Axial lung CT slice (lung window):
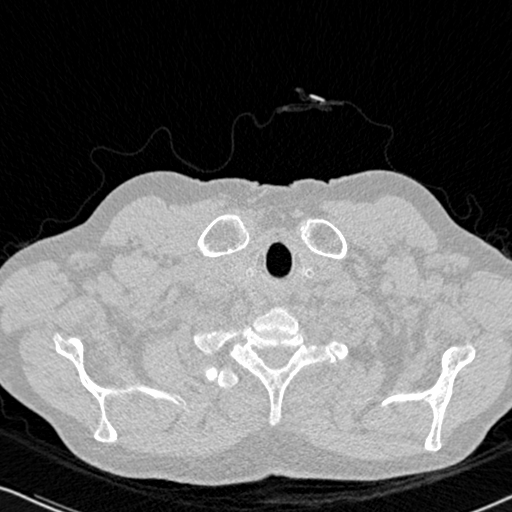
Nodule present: no